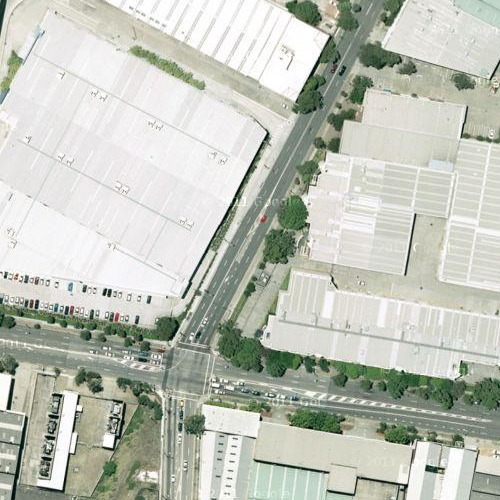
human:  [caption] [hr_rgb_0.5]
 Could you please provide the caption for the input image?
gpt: An industrial area with many white buildings and some roads go through this area .

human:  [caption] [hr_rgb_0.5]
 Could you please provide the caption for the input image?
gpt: An industrial area with many white buildings and some roads go through this area .

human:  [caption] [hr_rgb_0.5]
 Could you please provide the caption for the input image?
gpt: Some roads with plants on the roadside go through the industrial area .

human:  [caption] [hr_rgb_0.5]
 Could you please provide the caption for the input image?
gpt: This is an industrial area with some different white buildings .

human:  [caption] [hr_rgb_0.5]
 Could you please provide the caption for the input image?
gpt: There are some white buildings in the industrial area with some roads go through .